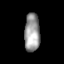
Tissue: skin
Cell type: Epithelial cells
Senescence score: 0.2719
Nuclear area (px): 583
Mean DAPI intensity: 152.925